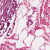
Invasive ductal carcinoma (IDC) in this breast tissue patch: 0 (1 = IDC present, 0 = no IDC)